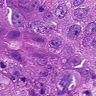
Metastatic tissue present: yes